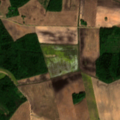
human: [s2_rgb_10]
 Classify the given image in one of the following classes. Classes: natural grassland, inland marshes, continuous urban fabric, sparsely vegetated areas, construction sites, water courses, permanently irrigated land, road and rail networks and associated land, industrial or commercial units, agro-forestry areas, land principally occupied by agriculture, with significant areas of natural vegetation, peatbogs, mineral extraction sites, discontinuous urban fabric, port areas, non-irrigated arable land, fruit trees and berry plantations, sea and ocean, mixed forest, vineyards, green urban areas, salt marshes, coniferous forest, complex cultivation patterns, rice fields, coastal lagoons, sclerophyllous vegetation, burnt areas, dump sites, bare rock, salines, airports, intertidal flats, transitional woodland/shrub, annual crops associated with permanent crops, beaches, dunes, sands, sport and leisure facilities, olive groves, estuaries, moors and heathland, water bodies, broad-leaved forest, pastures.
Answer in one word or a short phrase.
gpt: non-irrigated arable land, broad-leaved forest, mixed forest